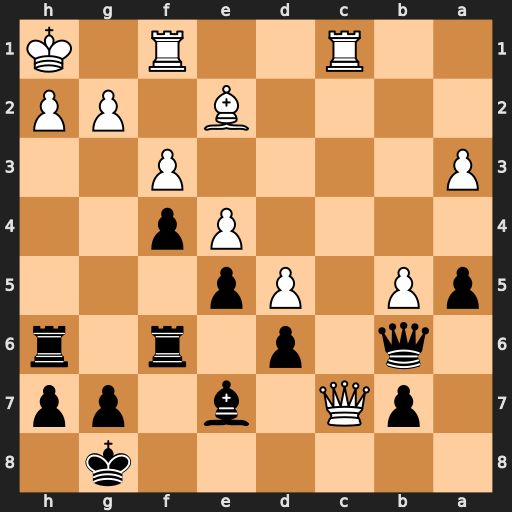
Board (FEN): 6k1/1pQ1b1pp/1q1p1r1r/pP1Pp3/4Pp2/P4P2/4B1PP/2R2R1K
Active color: b
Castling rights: -
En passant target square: -
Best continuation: Rxh2+ Kxh2 Rh6#